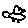
Label: bird